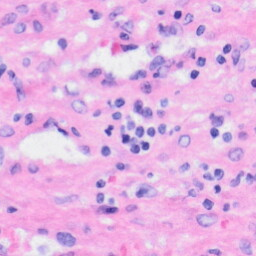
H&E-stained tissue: Liver